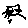
Label: cat